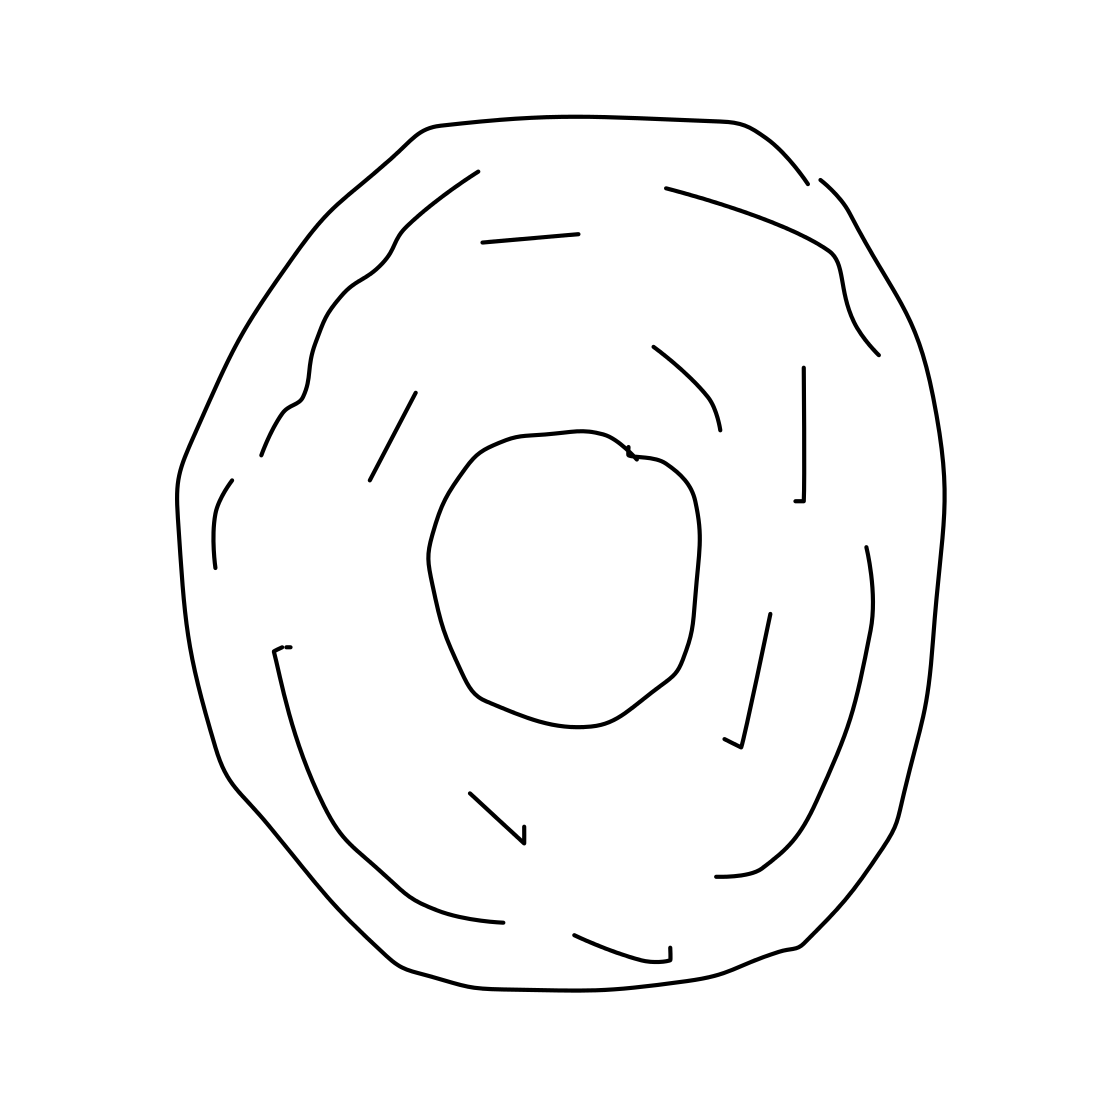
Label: donut